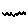
Label: zigzag